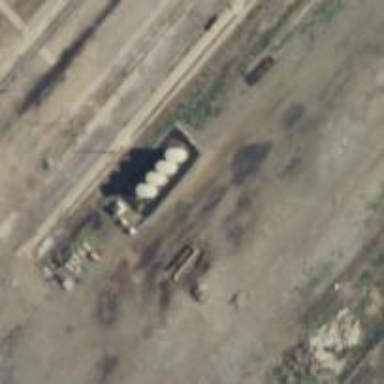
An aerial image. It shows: Storage tank with man-made structure.